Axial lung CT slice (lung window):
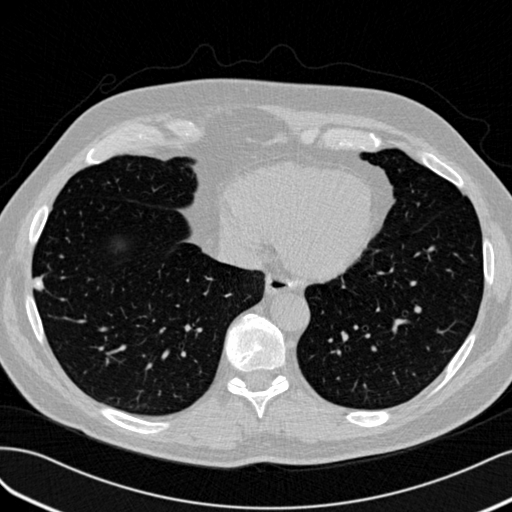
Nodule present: yes
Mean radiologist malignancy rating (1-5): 2.667